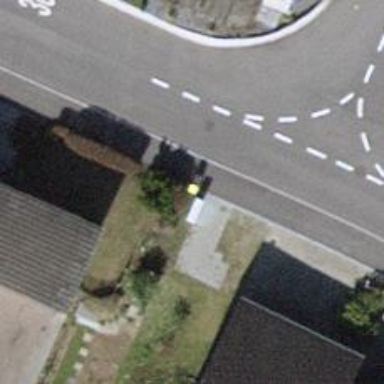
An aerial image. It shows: Post box is visible.